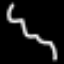
Label: squiggle